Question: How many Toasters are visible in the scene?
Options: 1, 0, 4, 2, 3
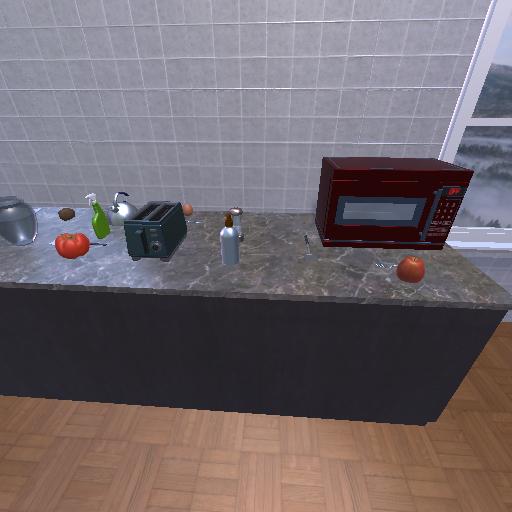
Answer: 1